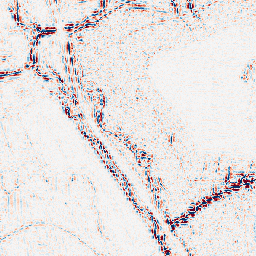
Category: wavelet
Decomposition family: wavelet_biorthogonal
Decomposition parameters: wavelet: bior2.4
level: 2
Upsampling method: sinc_hamming
Upsampling parameters: scale: 2
kernel_size: 16
Upsampling scale: 2